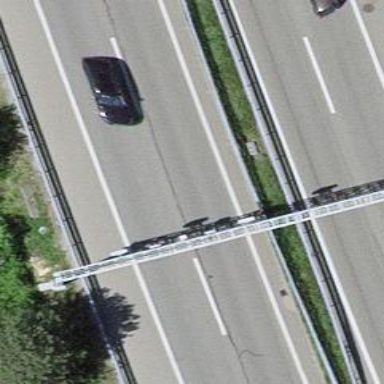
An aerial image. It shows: Gantry structure.